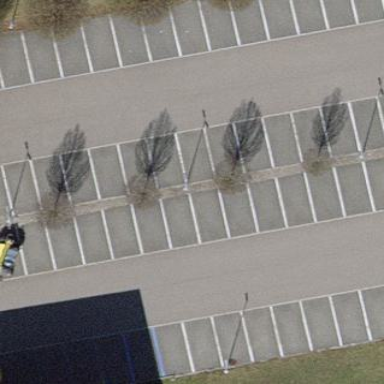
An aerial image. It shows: Parking area with surface.